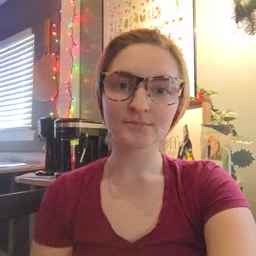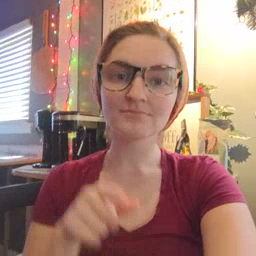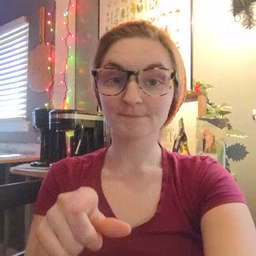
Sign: there